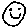
Label: smiley face